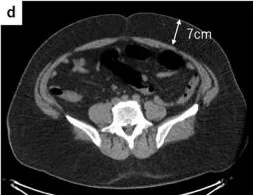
(d) Subcutaneous fat thickness at the umbilical level is 7 cm. (For interpretation of the references to colour in this figure legend, the reader is referred to the web version of this article.
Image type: radiology (ct)